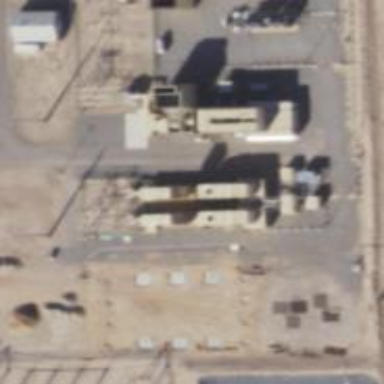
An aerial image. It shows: Gas turbine generator is in use.